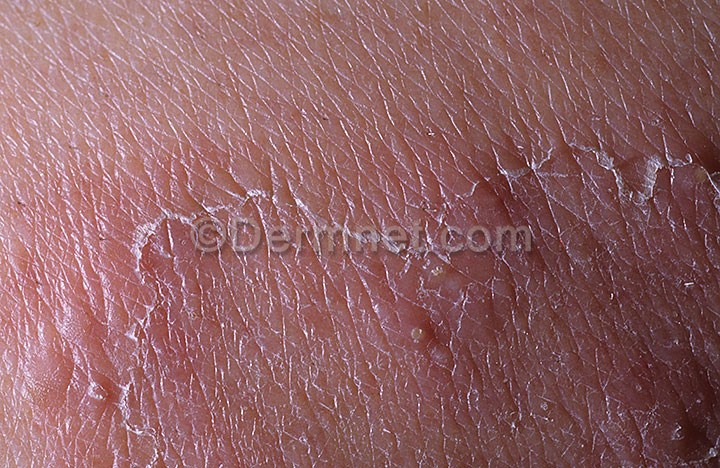
Disease: Tinea Ringworm Candidiasis and other Fungal Infections